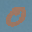
Label: 0